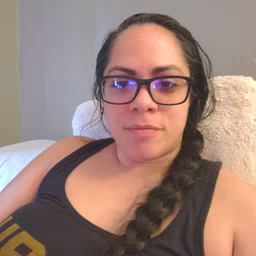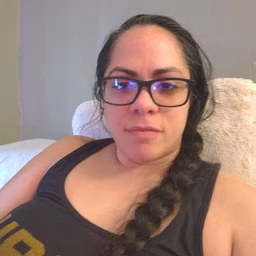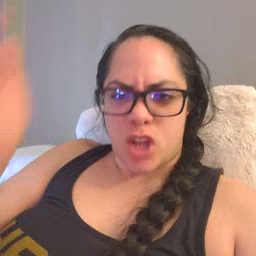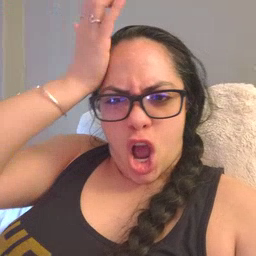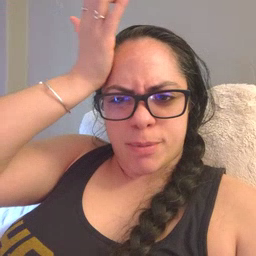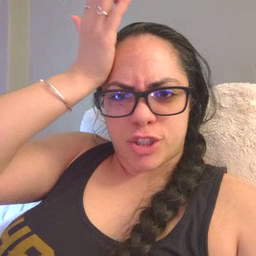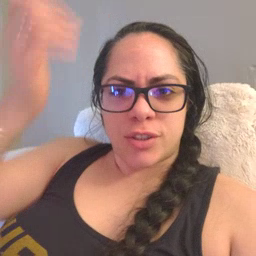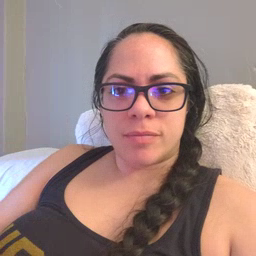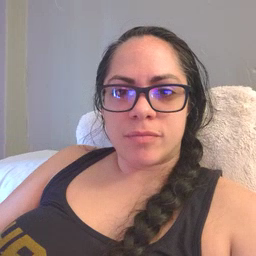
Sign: garbage